Question: Here is my problem.
My game, for efficient rendering and collision is divided into regions.
There will be many objects in each region that will dynamically move. When they move, I need a way to quickly determine which regions they are in.
An object can never be longer or wider than a region. Thus it can never be in more than 4 regions at once.
The tricky part is that the object's rectangles are Oriented Bounding Boxes using the separate axis theorem in 2D, thus they can be rotated.
The main way I have thought of doing this is by determining the regions of each point:
'''
static public int colFromPos(float startX,float width, float x)
{
x -= startX;
return (int)Math.floor(x / width);
}
static public int rowFromPos(float startY,float height, float y)
{
y -= startY;
return (int)Math.floor(y / height);
}
'''
This seems pretty fast.
I have thought of a couple ways to do it like this:
>
1. I generate a bounding rectangle of the OBB and find the 4 regions of this rectangle. The drawback here is that a furthur test must then be done to determine if the object really is in.
2. I determine the region of each corner and each midpoint of the OBB.
Are there better, faster ways of going about this?
Are either of my solutions good ideas?
Thanks

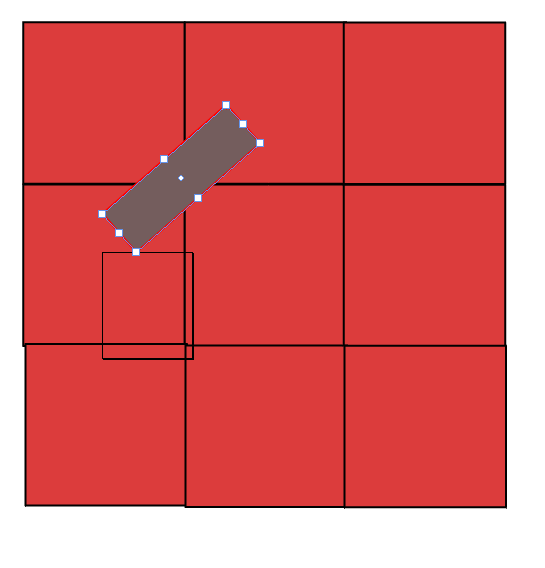
Answer: Determine the region containing each vertex of the OBB.
If all four are in the same region, return that region.
If all four are in a pair of regions that share an X coordinate or share a Y coordinate, return that pair of regions.
If they are in four different regions, return that group of four regions.
If none of those conditions apply, you have two different region X coordinates and two different region Y coordinates, defining a group of four regions meeting at a single vertex, V.
If V is inside the OBB, return all four regions.
If V is outside the OBB, and the OBB vertices are in three different regions, return those three regions.
The remaining case is that a pair of diagonally adjacent regions contain the vertices of the OBB, and V is outside the OBB. Pick a side of the OBB that connects vertices that are not in the same region. Return the two vertex-containing regions, and the third region that line crosses.
I have not addressed the issues of e.g. V being exactly on a side of the OBB. Handling of those cases depends on program conventions.